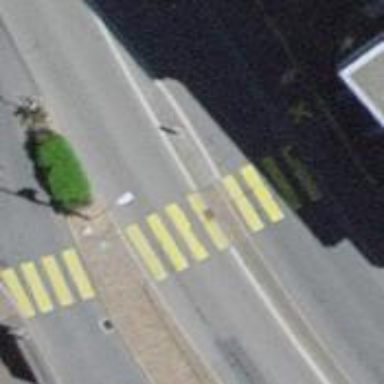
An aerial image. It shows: Marked zebra crossing with island in the middle.